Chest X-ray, PA view. Patient: 38 years old, sex F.
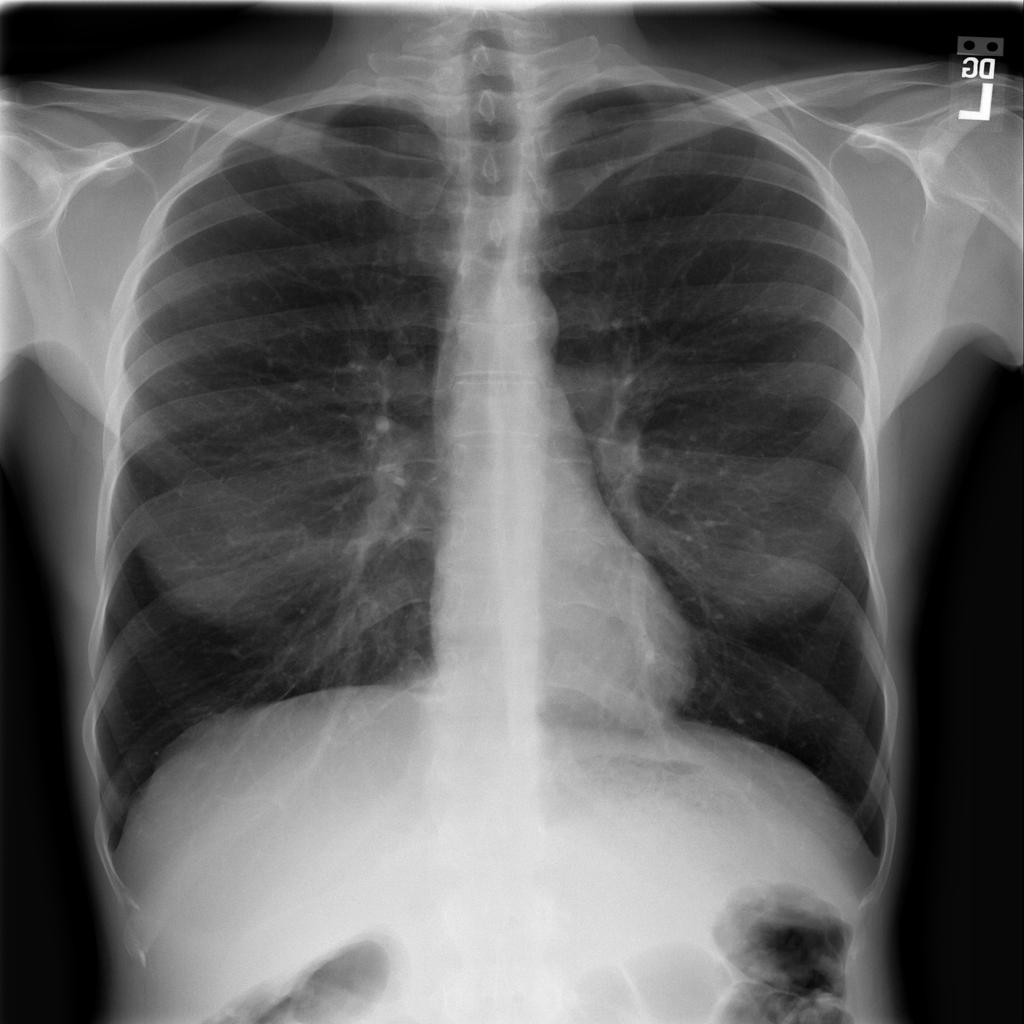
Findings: No Finding